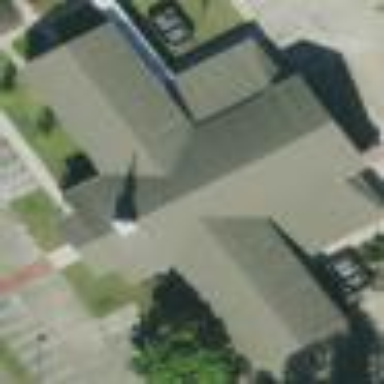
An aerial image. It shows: Building serving as place of worship.